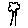
Label: tree